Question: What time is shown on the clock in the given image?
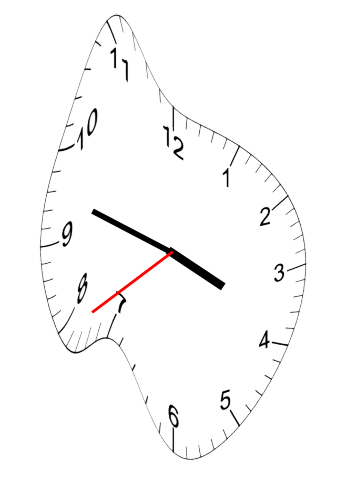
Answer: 03:47:39